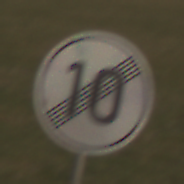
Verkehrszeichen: EndeGeschwindigkeit10
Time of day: SunriseSunset
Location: Outdoor (Nature)
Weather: PartlyCloudy
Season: NotSpecified
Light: Natural